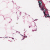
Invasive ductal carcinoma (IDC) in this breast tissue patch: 0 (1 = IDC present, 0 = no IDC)